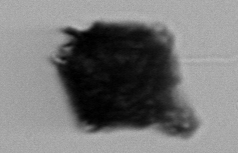
Label: Gonyaulax